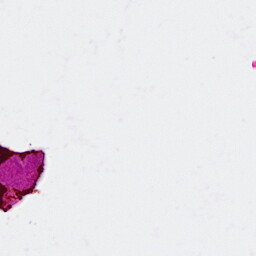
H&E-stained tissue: Breast